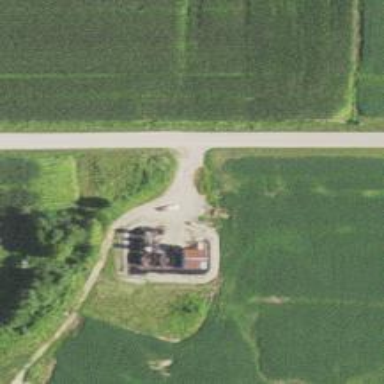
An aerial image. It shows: Storage tank that is man-made.